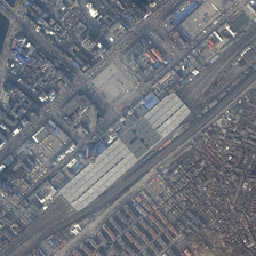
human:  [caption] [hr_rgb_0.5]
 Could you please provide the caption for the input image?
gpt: There are many cars and pedestrians on the road.

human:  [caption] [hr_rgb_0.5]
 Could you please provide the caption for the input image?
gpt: The transportation center consists of eight railway lines with buildings on both sides.

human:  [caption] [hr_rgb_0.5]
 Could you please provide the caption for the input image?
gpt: you can see from the air high_rise buildings lined up .

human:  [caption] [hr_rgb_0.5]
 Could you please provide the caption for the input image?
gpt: The transportation center consists of eight railways with buildings on both sides.

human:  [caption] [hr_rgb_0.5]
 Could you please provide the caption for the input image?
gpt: There are many cars and pedestrians on the road.